Interaction volume radius: 10 \u00c5
Interaction volume height: 20 \u00c5
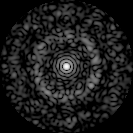
Disorder parameter: 0.7872